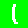
Digit: 1